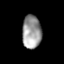
Tissue: lung
Cell type: Epithelial cells
Senescence score: 0.13
Nuclear area (px): 621
Mean DAPI intensity: 154.027